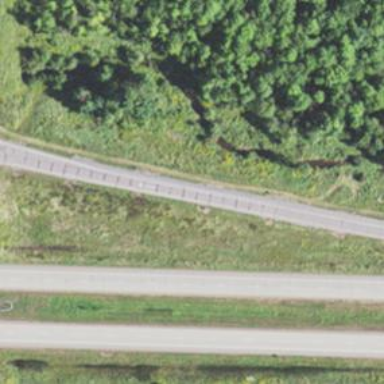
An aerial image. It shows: Trunk link highway.